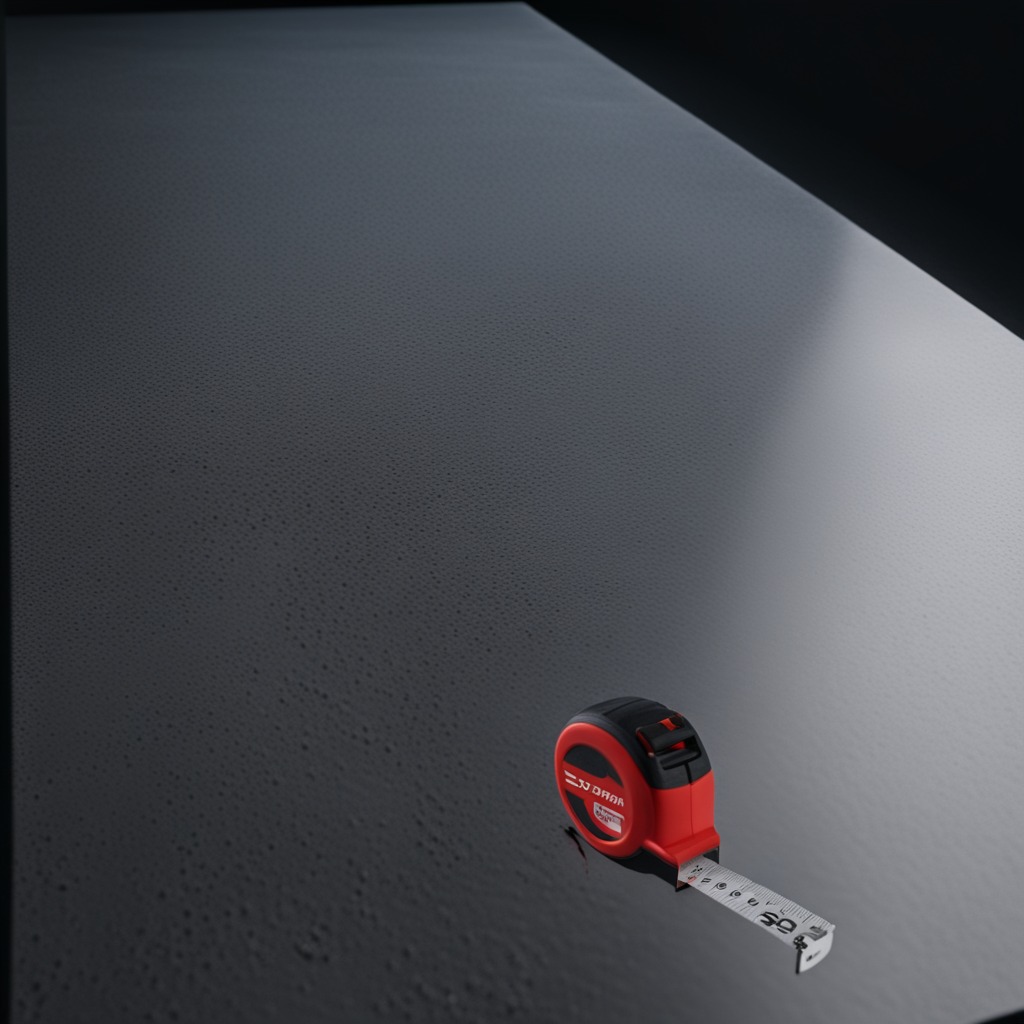
A measuring tape lies on the clean granite table inside a workshop at night dim ambient light soft shadows worn but